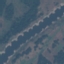
Label: River